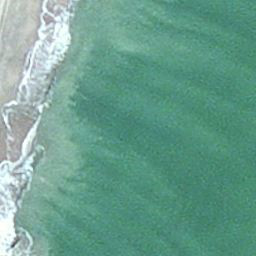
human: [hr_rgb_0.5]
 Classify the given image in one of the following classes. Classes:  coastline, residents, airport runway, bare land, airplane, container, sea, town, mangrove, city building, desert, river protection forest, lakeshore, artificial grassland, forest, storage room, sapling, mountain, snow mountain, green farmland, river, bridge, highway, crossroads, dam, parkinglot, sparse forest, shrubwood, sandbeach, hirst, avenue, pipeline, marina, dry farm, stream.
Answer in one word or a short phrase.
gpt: coastline